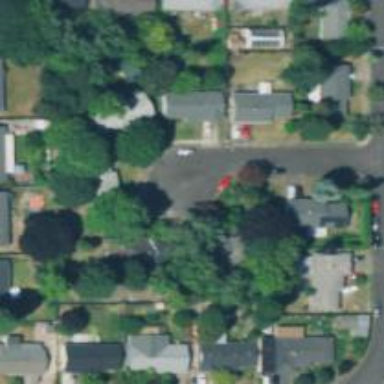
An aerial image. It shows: This residential area consists of single-family homes.